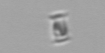
Label: Bacillariophyceae_morphotype1